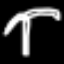
Label: palm tree